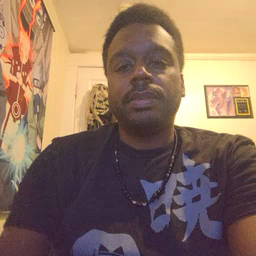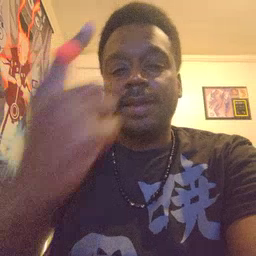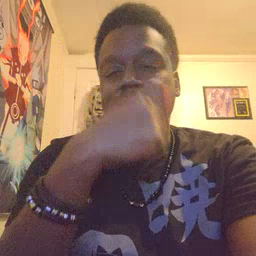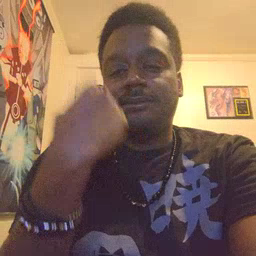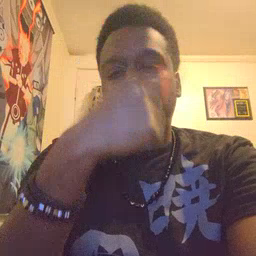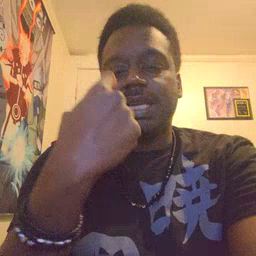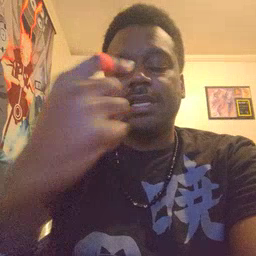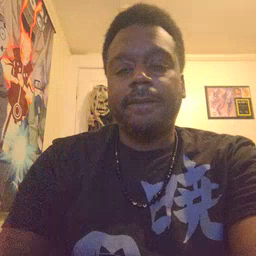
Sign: face